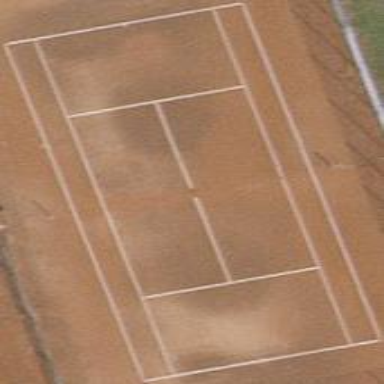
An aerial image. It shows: Sandy tennis court on pitch designated for leisure land.